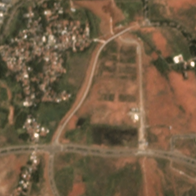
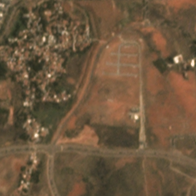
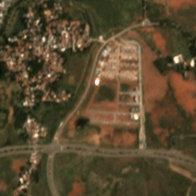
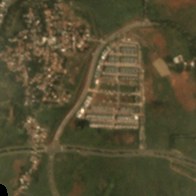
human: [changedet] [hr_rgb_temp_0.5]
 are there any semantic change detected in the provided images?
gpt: Several new houses appears .

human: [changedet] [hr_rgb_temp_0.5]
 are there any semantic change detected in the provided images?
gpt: Trees are removed and new buildings appeared .

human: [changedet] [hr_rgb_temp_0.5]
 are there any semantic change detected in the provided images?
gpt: Trees are removed in the scene .

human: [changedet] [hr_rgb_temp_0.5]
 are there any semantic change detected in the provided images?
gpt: many new buildings and roads are built .

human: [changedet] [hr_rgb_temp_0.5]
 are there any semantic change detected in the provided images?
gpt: Several new houses are built in the middle of the scene .